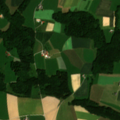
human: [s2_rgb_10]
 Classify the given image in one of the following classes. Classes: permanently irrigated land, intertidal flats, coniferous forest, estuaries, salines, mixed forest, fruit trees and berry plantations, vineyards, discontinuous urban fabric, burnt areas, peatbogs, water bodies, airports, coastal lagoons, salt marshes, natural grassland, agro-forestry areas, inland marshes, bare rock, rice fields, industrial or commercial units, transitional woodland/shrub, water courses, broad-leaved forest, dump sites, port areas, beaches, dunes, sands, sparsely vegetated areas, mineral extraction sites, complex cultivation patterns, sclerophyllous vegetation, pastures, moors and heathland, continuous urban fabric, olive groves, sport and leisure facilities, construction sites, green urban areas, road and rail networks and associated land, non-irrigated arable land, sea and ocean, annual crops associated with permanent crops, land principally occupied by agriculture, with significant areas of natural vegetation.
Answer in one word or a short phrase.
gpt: non-irrigated arable land, pastures, land principally occupied by agriculture, with significant areas of natural vegetation, mixed forest